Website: apple
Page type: address-validator
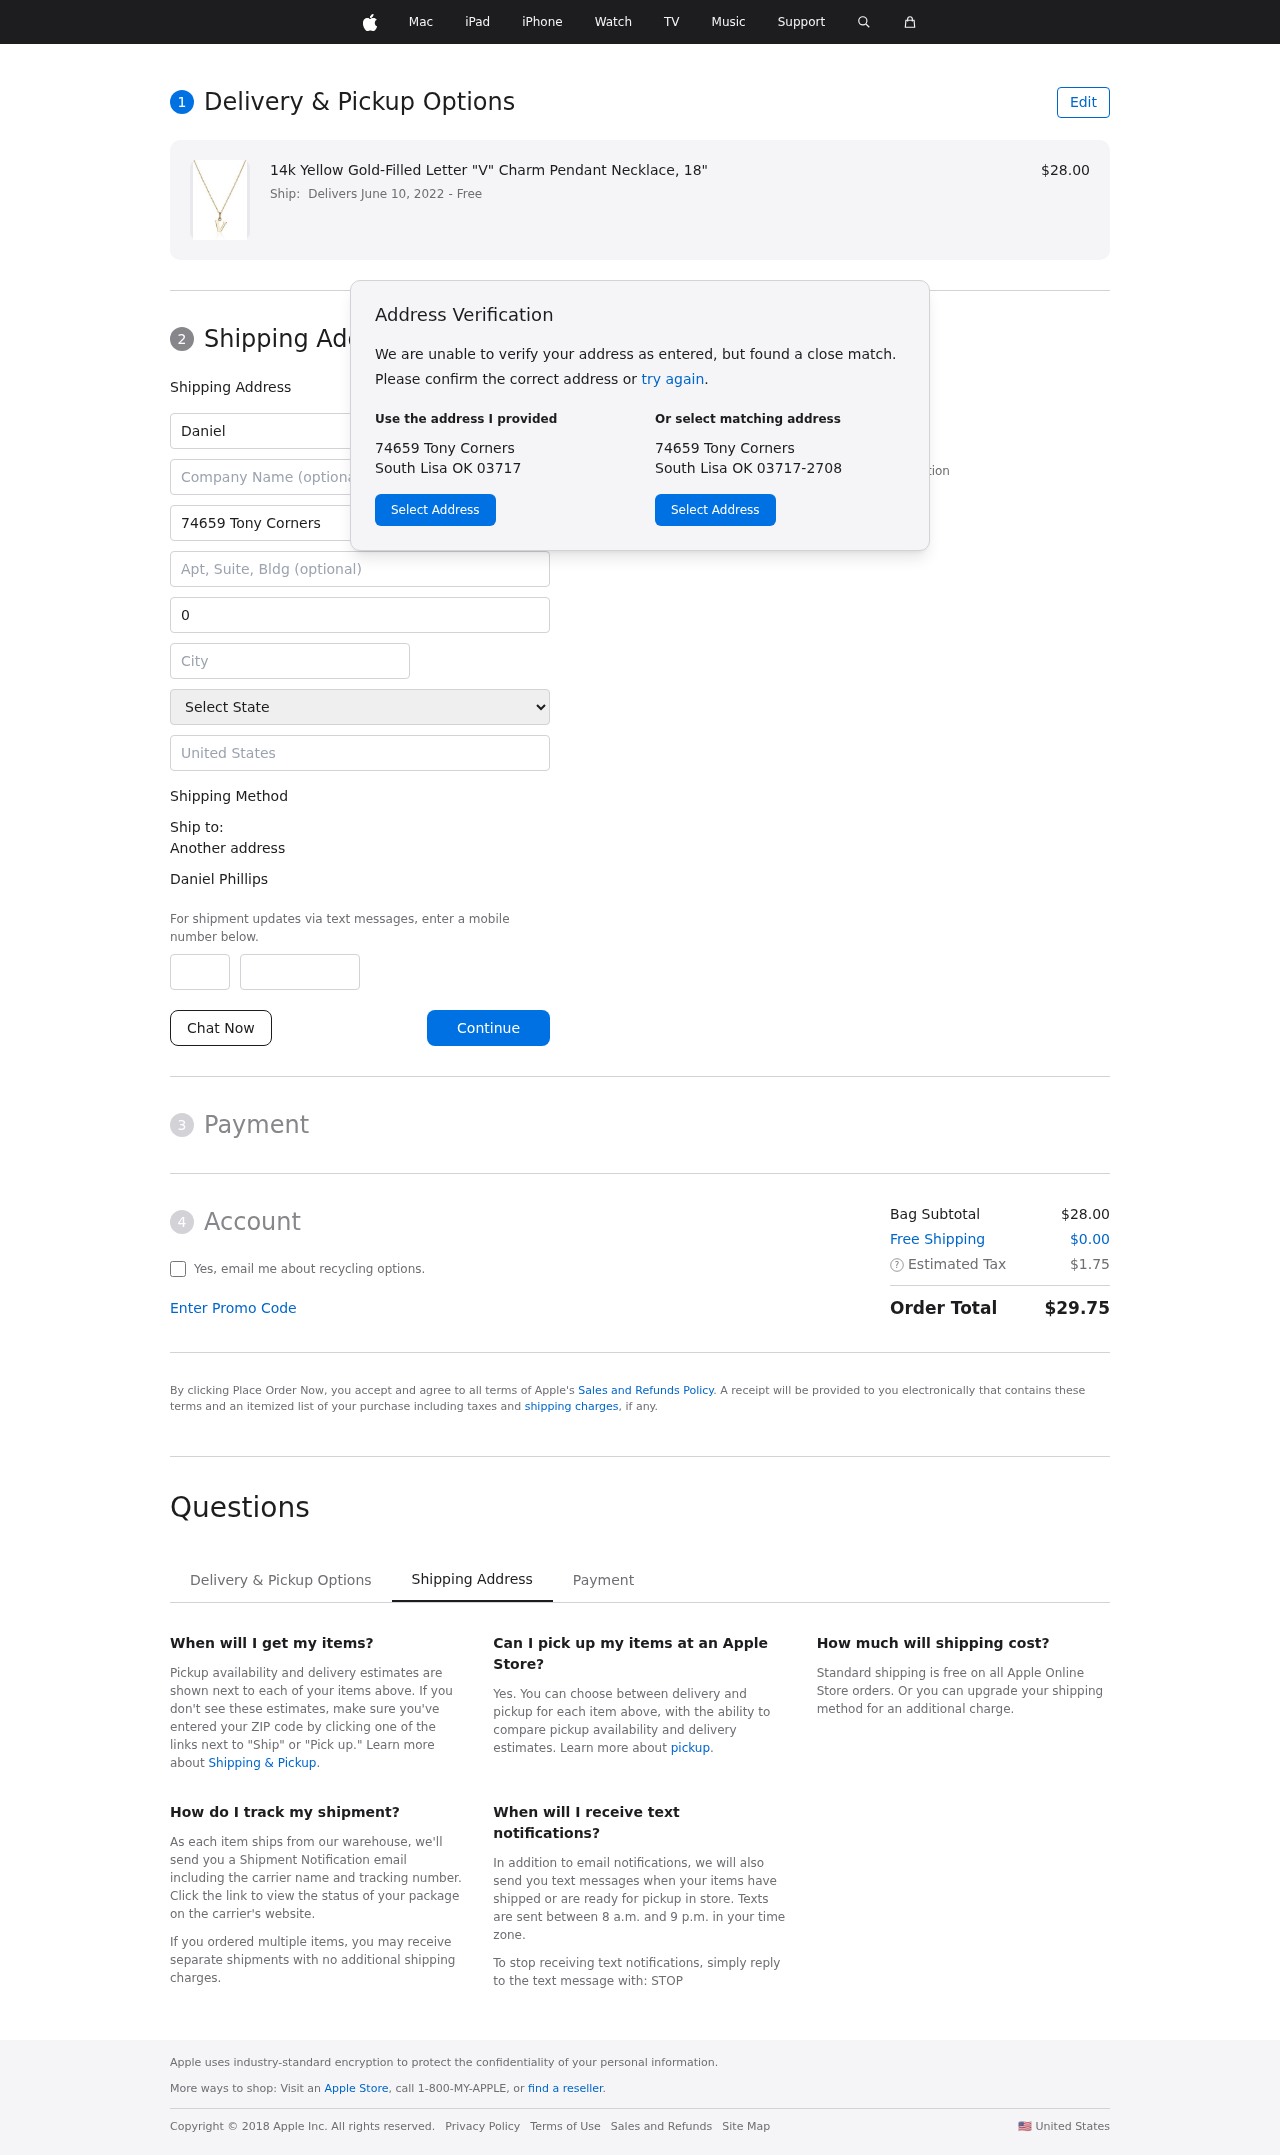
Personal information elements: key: PII_CITY
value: South Lisa
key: PII_COUNTRY
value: United States
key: PII_FIRSTNAME
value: Daniel
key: PII_FULLNAME
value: Daniel Phillips
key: PII_LASTNAME
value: Phillips
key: PII_PHONE_AREA
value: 974
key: PII_PHONE_SUFFIX
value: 0302
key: PII_POSTCODE
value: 03717
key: PII_STATE
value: Oklahoma
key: PII_STREET
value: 74659 Tony Corners
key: PII_CITY_STATE_ZIP
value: South Lisa OK 03717
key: PII_STATE_ABBR
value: OK
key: PII_POSTCODE_FULL
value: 03717
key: PII_POSTCODE_NUMERIC
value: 3717
Product elements: key: PRODUCT1_NAME
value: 14k Yellow Gold-Filled Letter "V" Charm Pendant Necklace, 18"
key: PRODUCT1_PRICE
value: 28
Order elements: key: ORDER_DELIVERY_DATE
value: Delivers June 10, 2022
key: ORDER_SUBTOTAL
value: $28.00
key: ORDER_SHIPPING_COST
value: $0.00
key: ORDER_TAX
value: $1.75
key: ORDER_TOTAL
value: $29.75